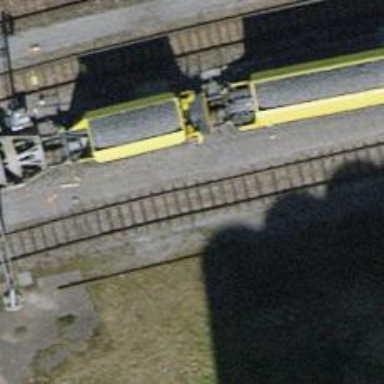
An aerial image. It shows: Railway yard.